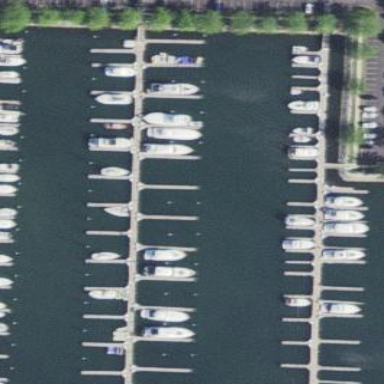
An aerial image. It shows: Marina on leisure land.